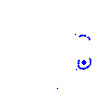
Particle: pion